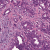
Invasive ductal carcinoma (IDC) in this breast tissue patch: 0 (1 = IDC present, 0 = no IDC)